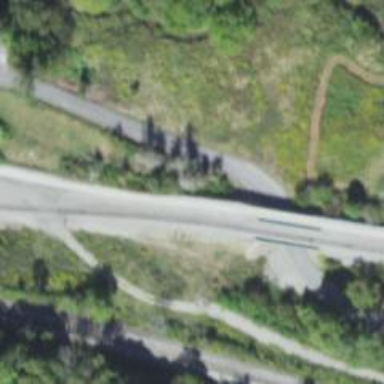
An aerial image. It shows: Shared cycleway along abandoned railway.